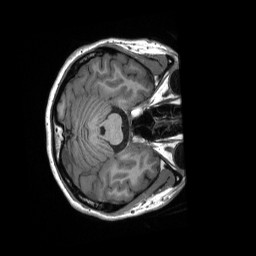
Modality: T1w
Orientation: axial
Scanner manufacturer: siemens
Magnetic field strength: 3 T
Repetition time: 2.3 s
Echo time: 0.00232 s